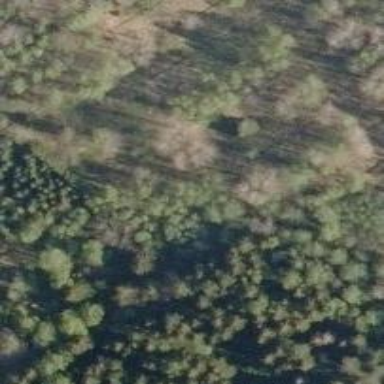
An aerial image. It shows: Forest with mix of leaf types.